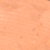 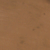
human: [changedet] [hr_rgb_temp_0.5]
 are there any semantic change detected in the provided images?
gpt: No change was made.